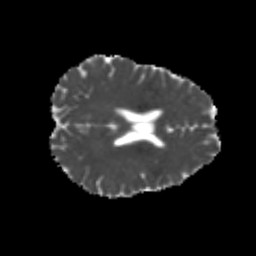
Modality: MD
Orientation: axial
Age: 25
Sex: female
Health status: healthy
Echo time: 0.074 s